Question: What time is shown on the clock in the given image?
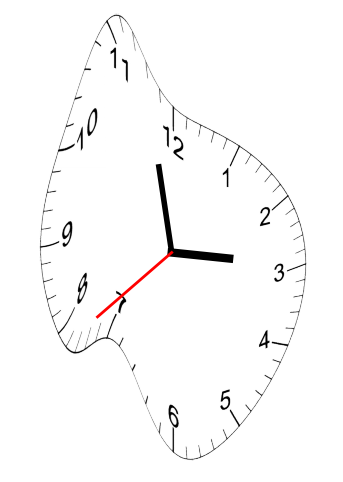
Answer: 02:57:38